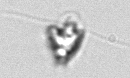
Label: Pyramimonas_longicauda